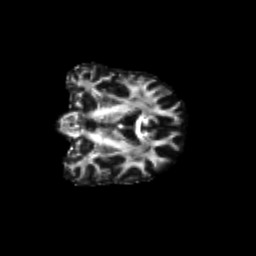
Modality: FA
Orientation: coronal
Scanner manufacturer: siemens
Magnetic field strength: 3 T
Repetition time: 9.2 s
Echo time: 0.084 s